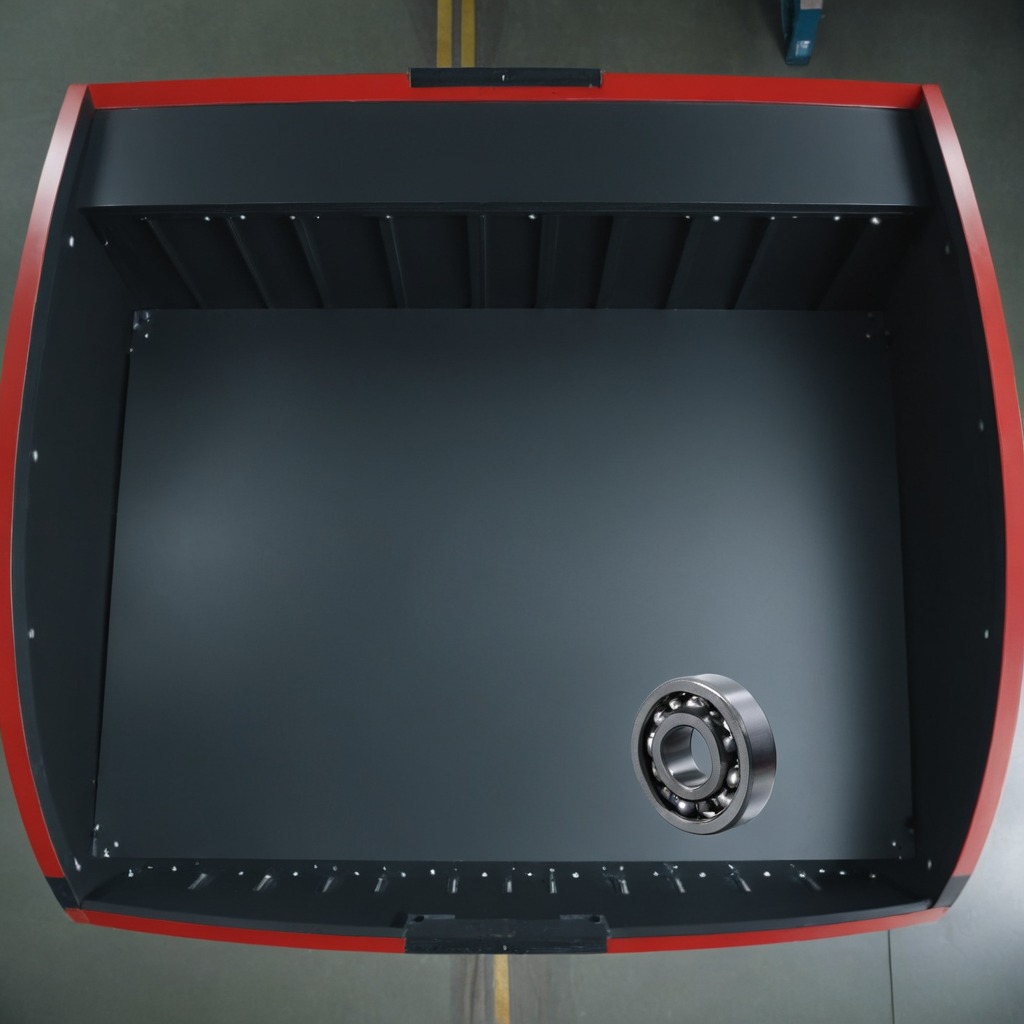
A metal ball bearing is lying on the toolbox surface.